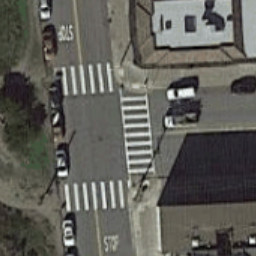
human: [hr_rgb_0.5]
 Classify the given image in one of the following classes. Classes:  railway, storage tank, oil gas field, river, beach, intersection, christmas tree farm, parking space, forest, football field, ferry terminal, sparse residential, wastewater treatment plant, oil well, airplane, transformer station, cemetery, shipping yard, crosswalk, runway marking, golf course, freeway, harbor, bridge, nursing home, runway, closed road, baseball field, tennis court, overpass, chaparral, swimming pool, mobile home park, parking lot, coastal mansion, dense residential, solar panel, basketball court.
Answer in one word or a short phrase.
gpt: crosswalk